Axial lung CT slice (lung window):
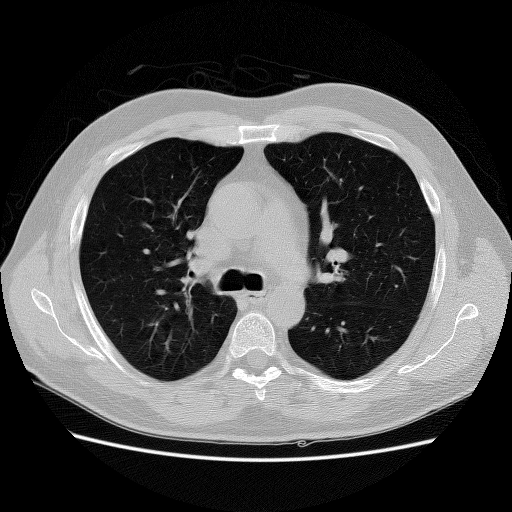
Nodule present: no